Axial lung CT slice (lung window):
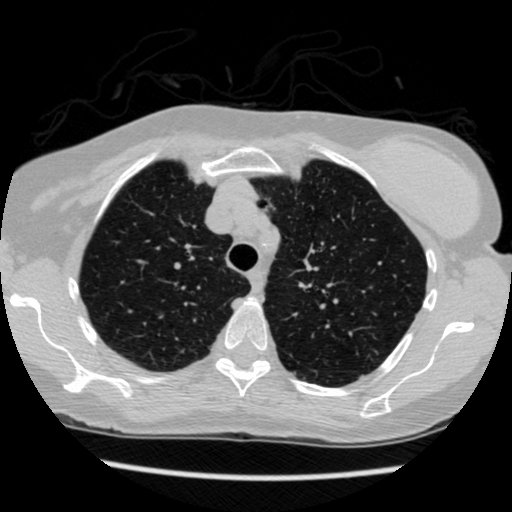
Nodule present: no